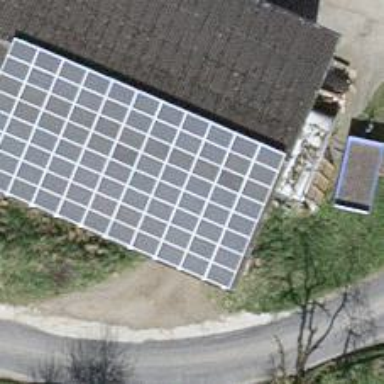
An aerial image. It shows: Solar power generator utilizing photovoltaic technology with solar photovoltaic panels.